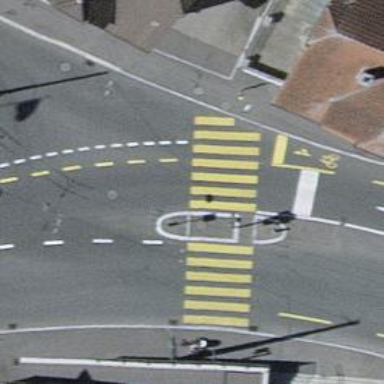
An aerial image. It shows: Tertiary road with asphalt surface. There is cycle lane along the road with trolley wires overhead.